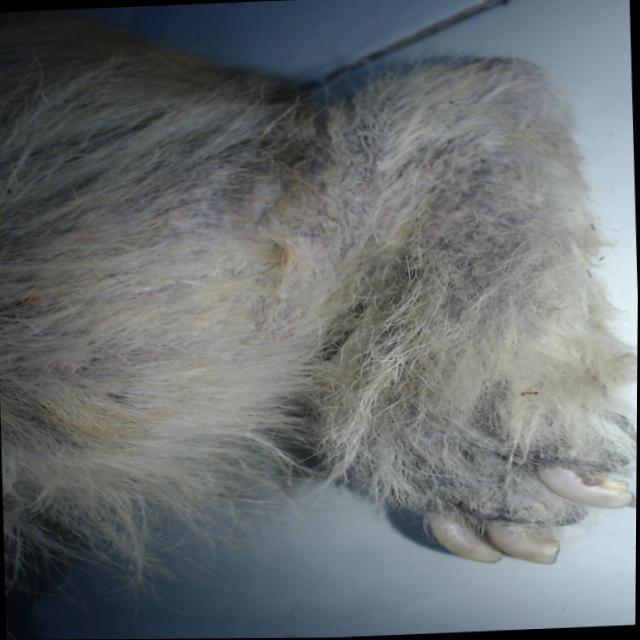
Canine demodicosis (Demodex mange) — caused by Demodex canis mites. Presents with alopecia, follicular papules, pustules, and comedones. Often localized on face and forelimbs.